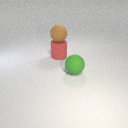
large red rubber cylinder below large brown rubber sphere